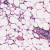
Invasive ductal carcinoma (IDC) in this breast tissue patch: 1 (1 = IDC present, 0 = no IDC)